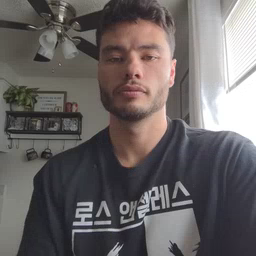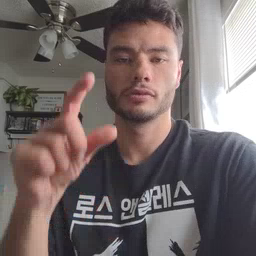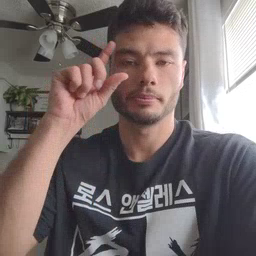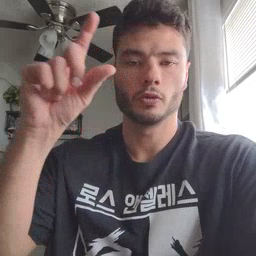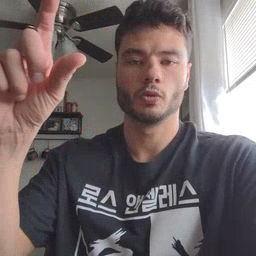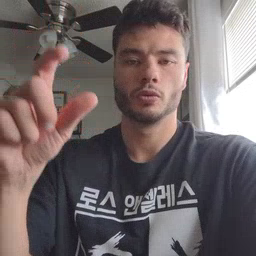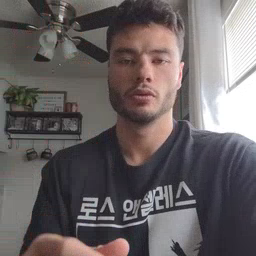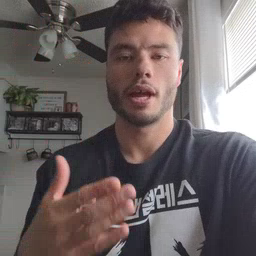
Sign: moon